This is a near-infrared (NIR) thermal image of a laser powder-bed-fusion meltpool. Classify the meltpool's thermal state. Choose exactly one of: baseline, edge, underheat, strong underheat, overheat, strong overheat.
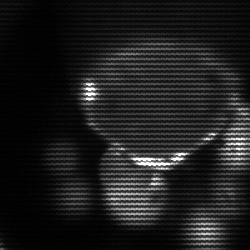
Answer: edge